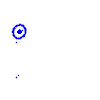
Particle: kaon